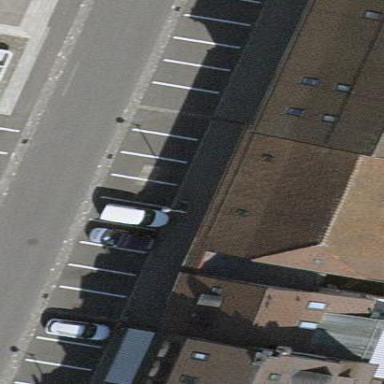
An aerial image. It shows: Street-side parking area.